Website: lowes
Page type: billing-address
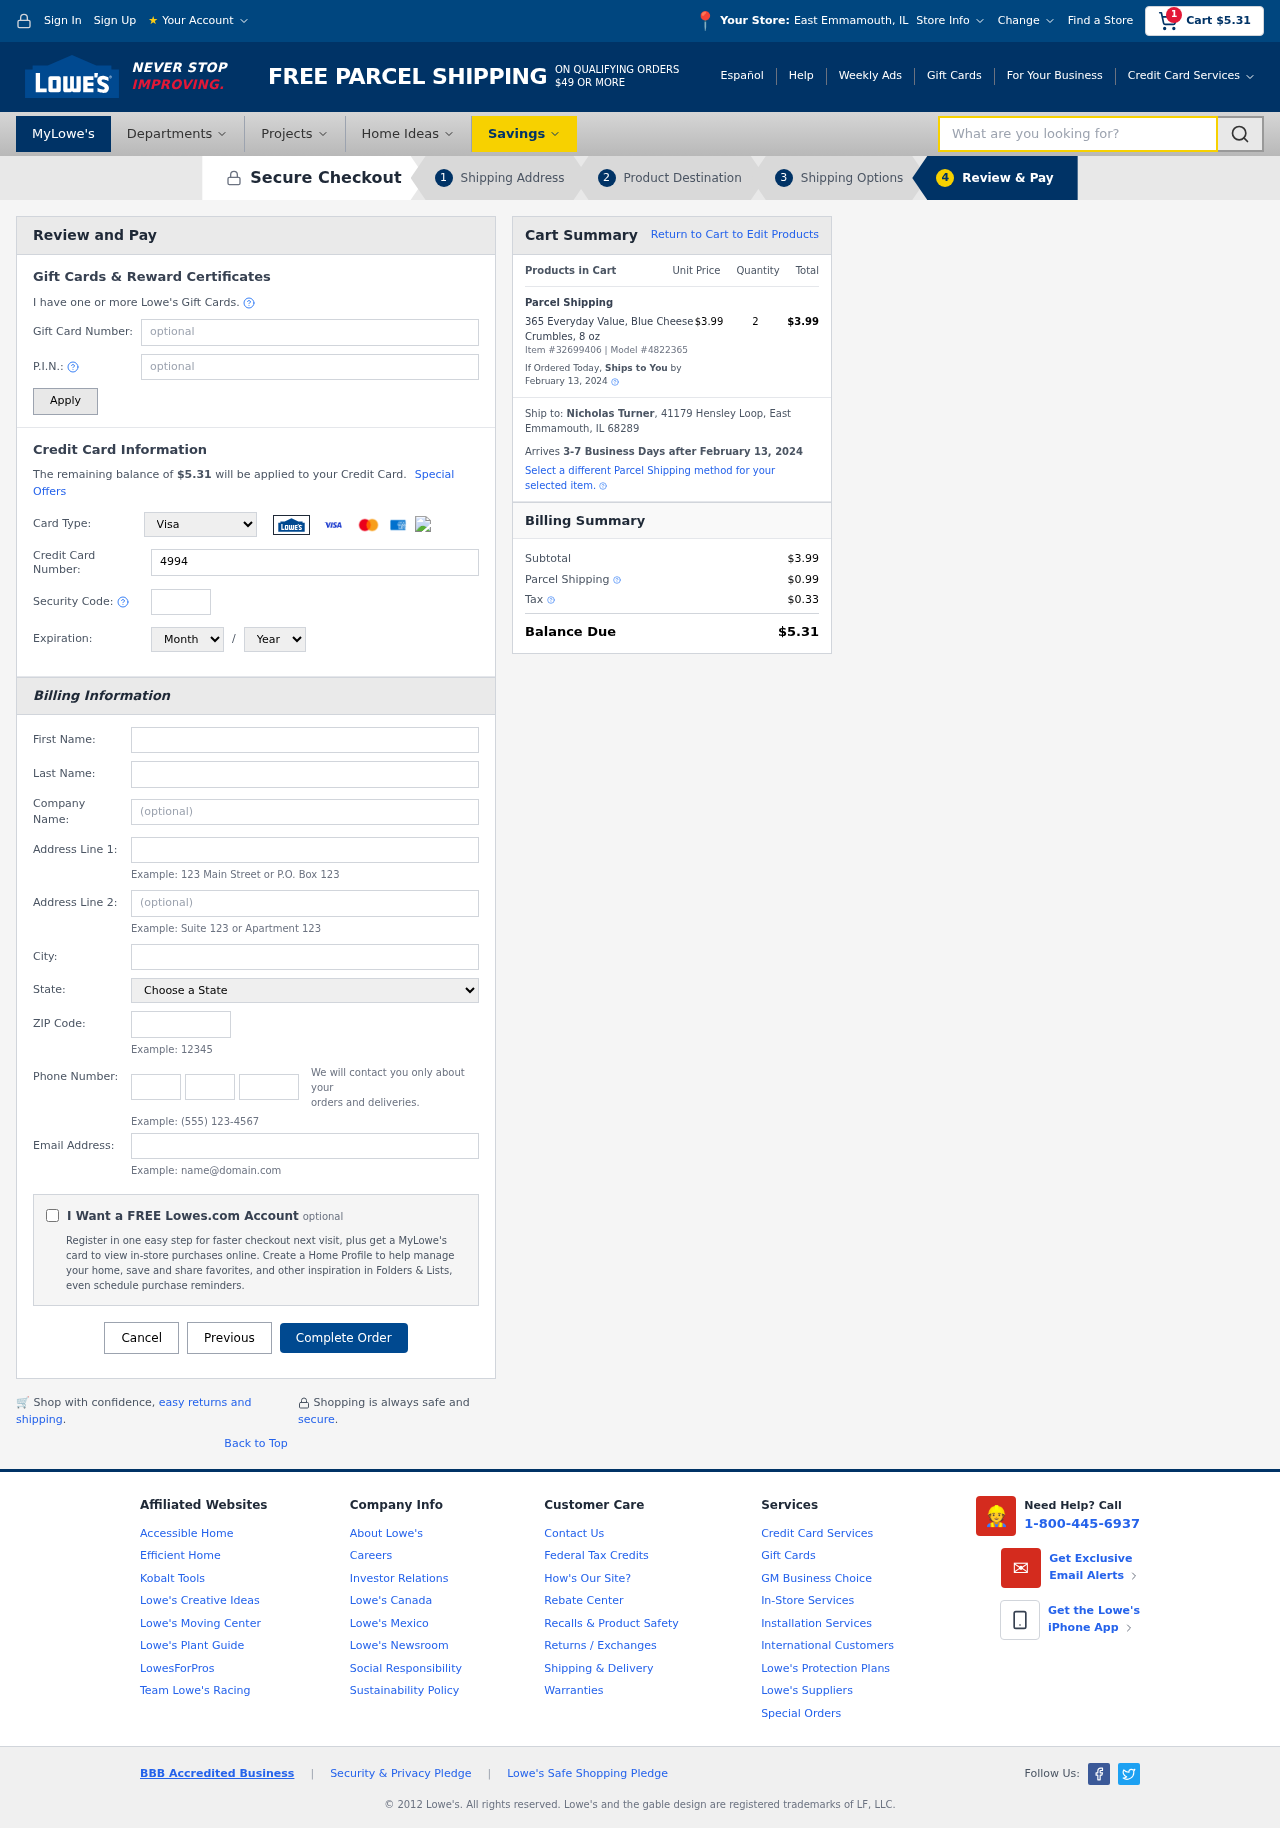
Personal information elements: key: PII_CARD_CVV
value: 428
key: PII_CARD_EXPIRY_MONTH
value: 02
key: PII_CARD_EXPIRY_YEAR
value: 29
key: PII_CARD_NUMBER
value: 4994 3694 7223 2908
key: PII_CARD_TYPE
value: Visa
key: PII_CITY
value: East Emmamouth
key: PII_CITY_STATE
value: East Emmamouth, IL
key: PII_COMPANY
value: Smith Group
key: PII_EMAIL
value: nicholas.turner@gmail.com
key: PII_FIRSTNAME
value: Nicholas
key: PII_FULLNAME
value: Nicholas Turner
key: PII_LASTNAME
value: Turner
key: PII_PHONE_AREA
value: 378
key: PII_PHONE_PREFIX
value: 672
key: PII_PHONE_SUFFIX
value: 3806
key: PII_POSTCODE
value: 68289
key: PII_STATE
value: Illinois
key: PII_STREET
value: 41179 Hensley Loop
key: PII_CITY_STATE_ZIP
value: East Emmamouth, IL 68289
Product elements: key: PRODUCT1_NAME
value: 365 Everyday Value, Blue Cheese Crumbles, 8 oz
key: PRODUCT1_PRICE
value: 3.99
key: PRODUCT1_QUANTITY
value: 2
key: PRODUCT_ITEM_NUMBER
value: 32699406
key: PRODUCT_MODEL_NUMBER
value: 4822365
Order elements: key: ORDER_SUBTOTAL
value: $5.31
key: ORDER_TOTAL
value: $5.31
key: ORDER_SHIPPING_DATE
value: February 13, 2024
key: ORDER_SUBTOTAL
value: $3.99
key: ORDER_DELIVERY_DATE
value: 3-7 Business Days after February 13, 2024
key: ORDER_SHIPPING_DATE2
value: February 13, 2024
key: ORDER_SUBTOTAL2
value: $3.99
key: ORDER_SHIPPING_COST
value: $0.99
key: ORDER_TAX
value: $0.33
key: ORDER_TOTAL2
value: $5.31
Search elements: key: HEADER_SEARCH
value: What are you looking for?